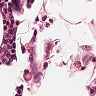
Metastatic tissue present: no